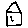
Label: house